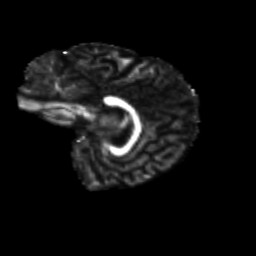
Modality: FA
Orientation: sagittal
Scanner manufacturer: siemens
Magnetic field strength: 3 T
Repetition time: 9.2 s
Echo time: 0.084 s